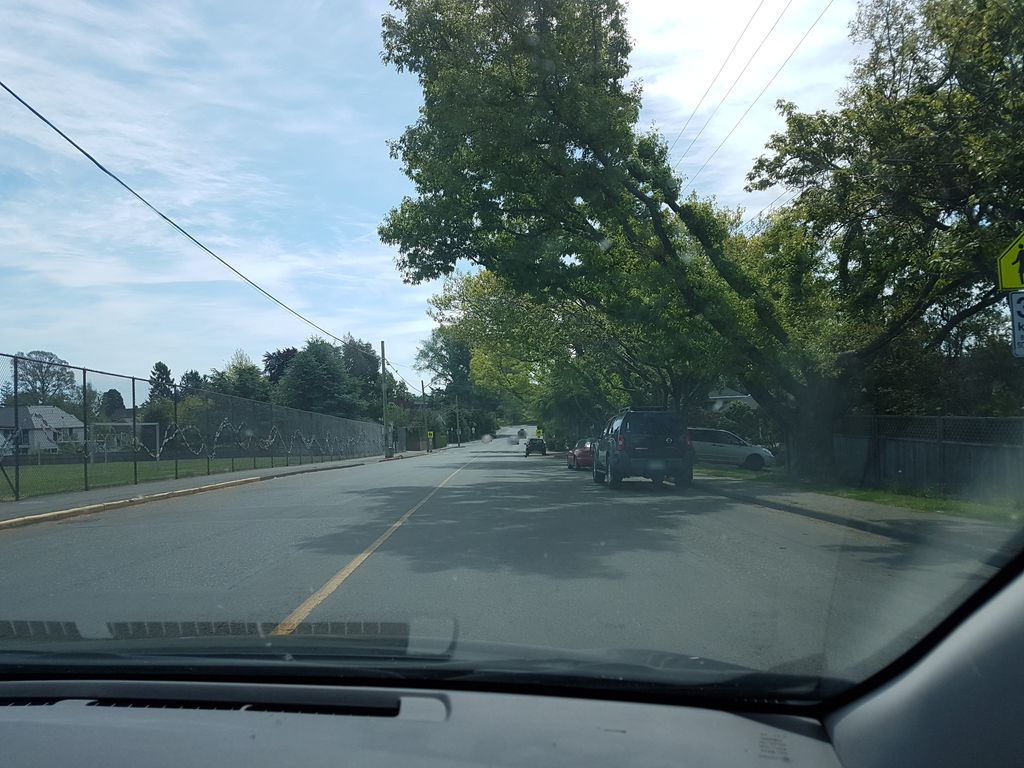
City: victoria